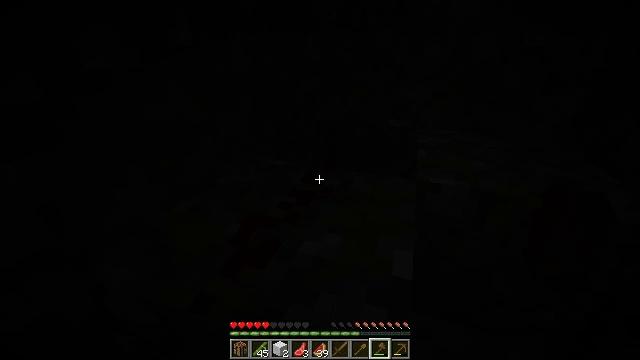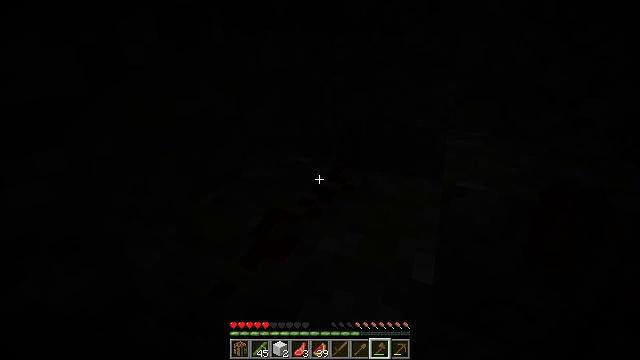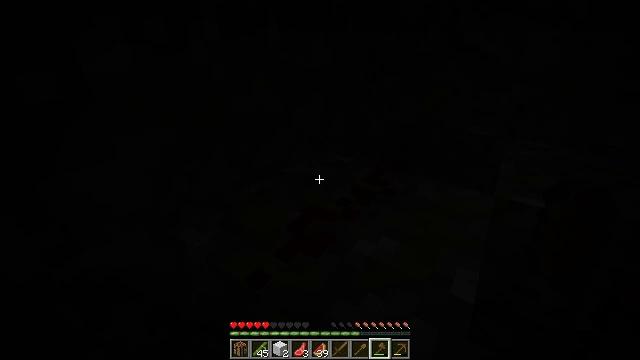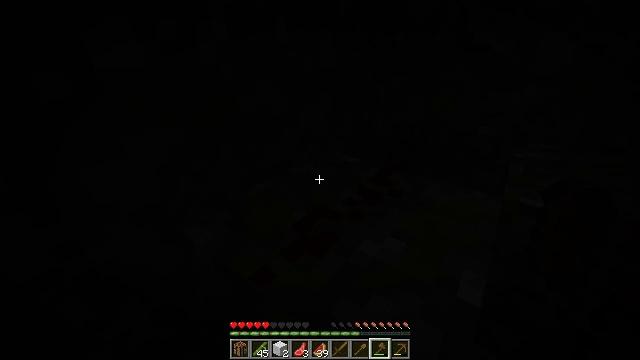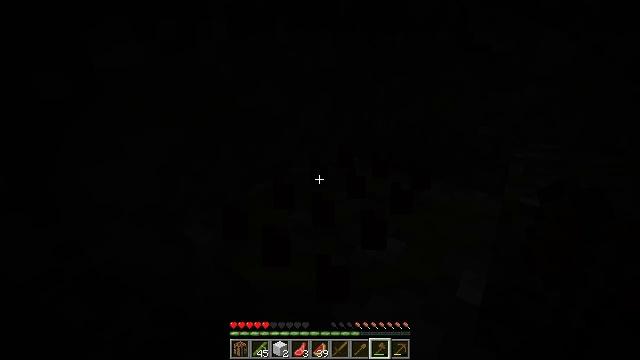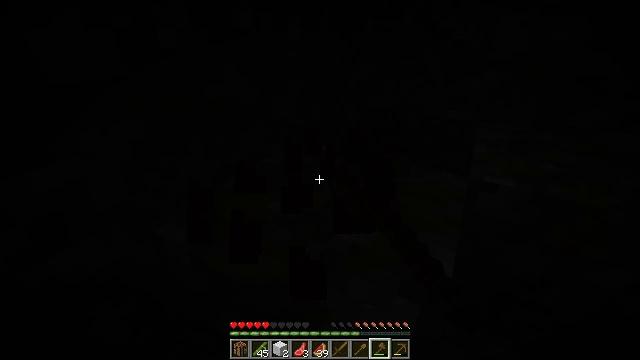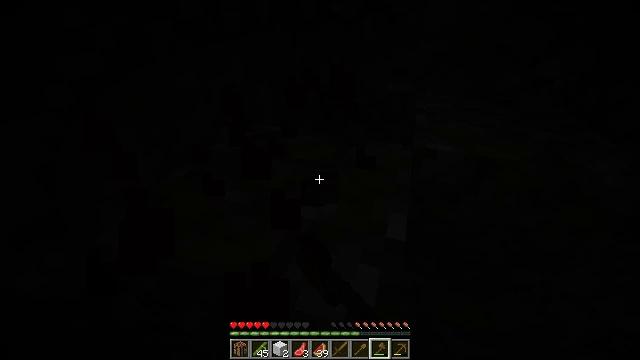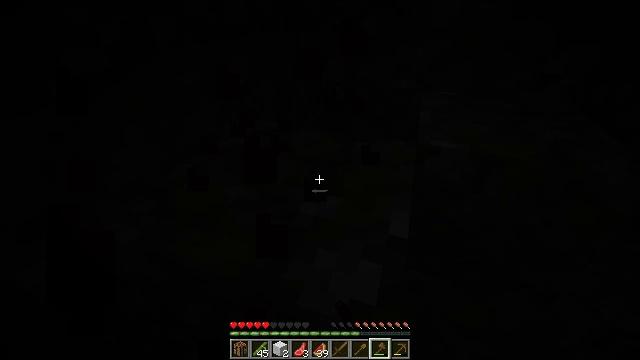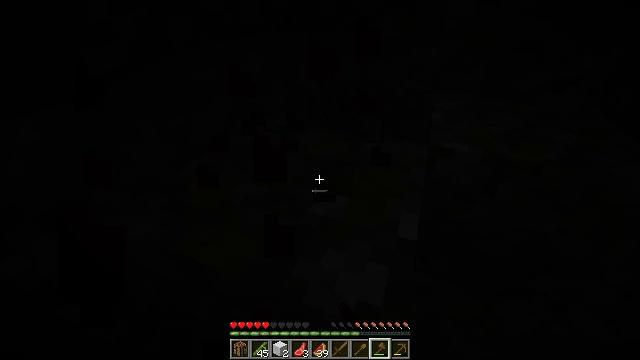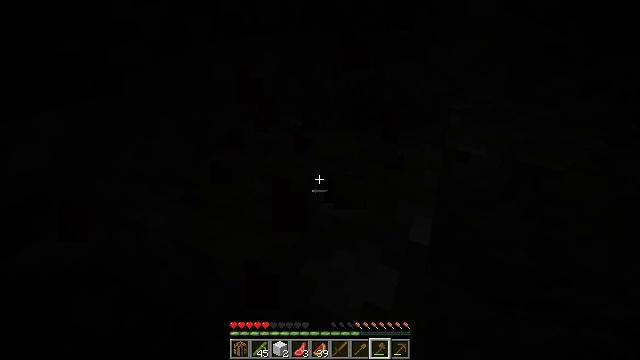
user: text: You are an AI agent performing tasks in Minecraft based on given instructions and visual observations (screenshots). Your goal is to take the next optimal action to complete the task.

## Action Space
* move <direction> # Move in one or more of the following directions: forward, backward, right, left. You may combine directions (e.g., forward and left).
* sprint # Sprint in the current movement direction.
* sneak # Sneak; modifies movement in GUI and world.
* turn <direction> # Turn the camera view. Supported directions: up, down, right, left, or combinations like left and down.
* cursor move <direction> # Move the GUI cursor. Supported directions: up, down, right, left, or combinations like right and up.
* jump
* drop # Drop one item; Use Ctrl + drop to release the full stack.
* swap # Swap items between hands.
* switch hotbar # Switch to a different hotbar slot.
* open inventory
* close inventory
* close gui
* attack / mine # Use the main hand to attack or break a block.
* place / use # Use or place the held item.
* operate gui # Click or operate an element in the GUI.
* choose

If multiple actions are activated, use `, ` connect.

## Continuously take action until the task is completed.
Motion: motion action
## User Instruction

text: Mine the redstone wire connected to mechanisms.
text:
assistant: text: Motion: turn left
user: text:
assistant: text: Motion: turn left
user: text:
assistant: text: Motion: turn left
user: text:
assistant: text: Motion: attack / mine
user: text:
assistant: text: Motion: turn right and down, attack / mine
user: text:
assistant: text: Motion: turn right and down, attack / mine
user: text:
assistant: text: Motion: no_op
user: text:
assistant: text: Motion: turn left
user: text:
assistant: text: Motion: turn left
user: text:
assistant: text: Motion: no_op